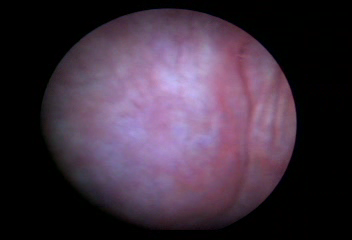
Modality: BLC
Class: Normal mucosa
Bladder cancer association: No